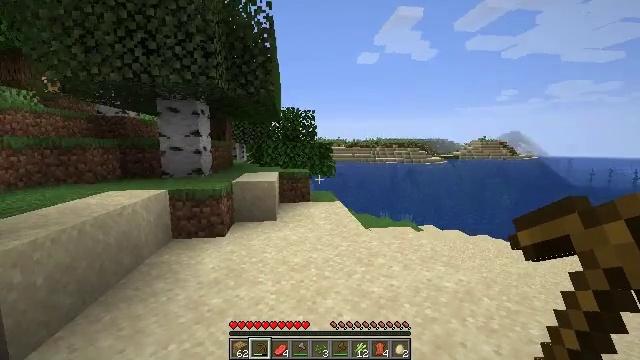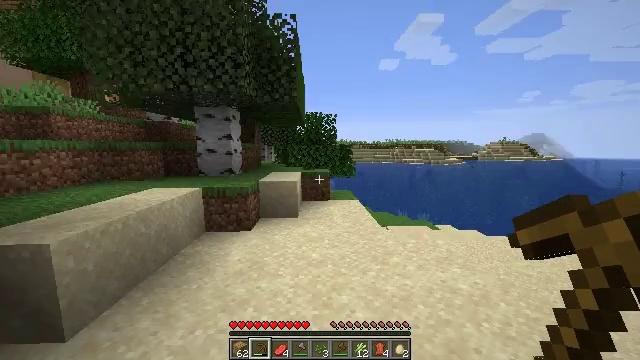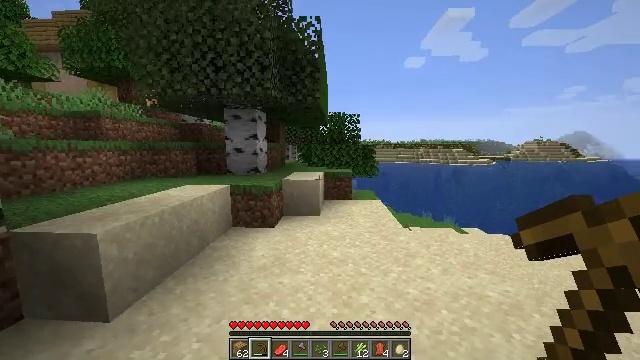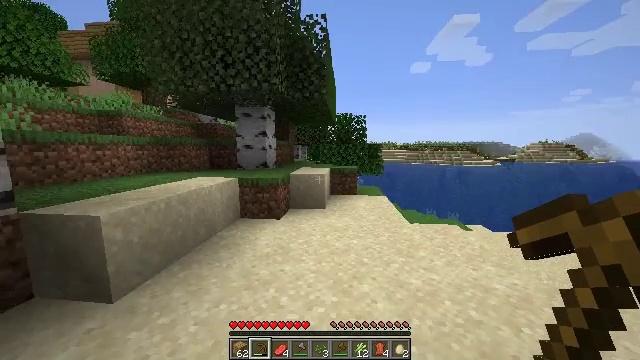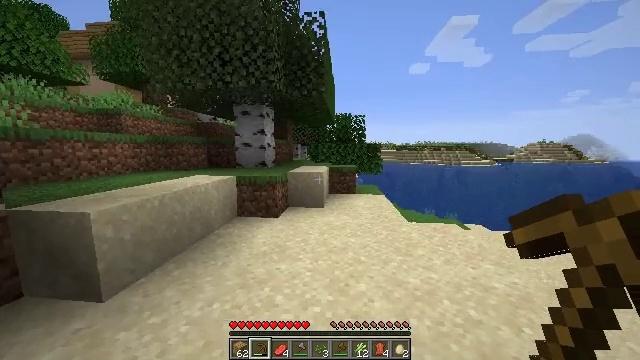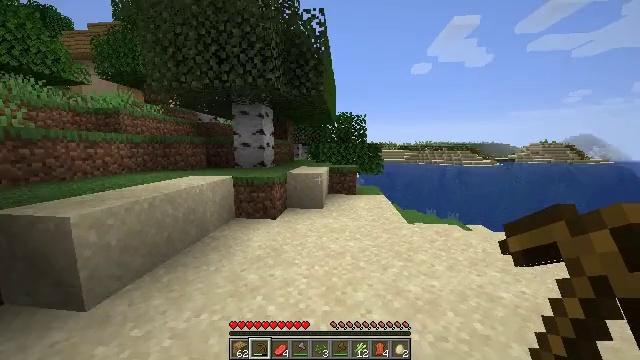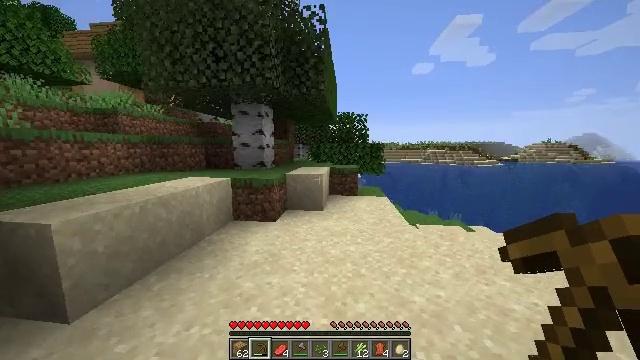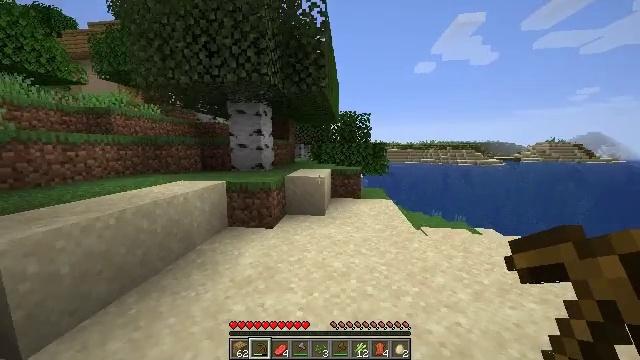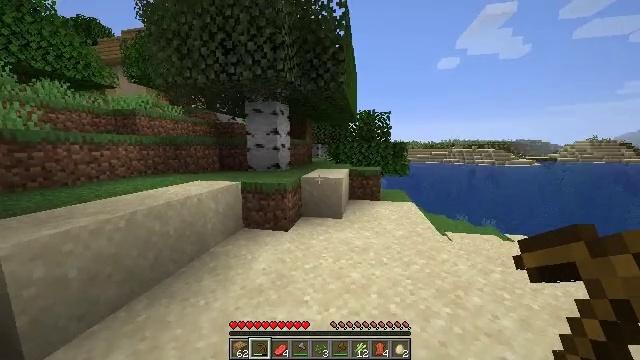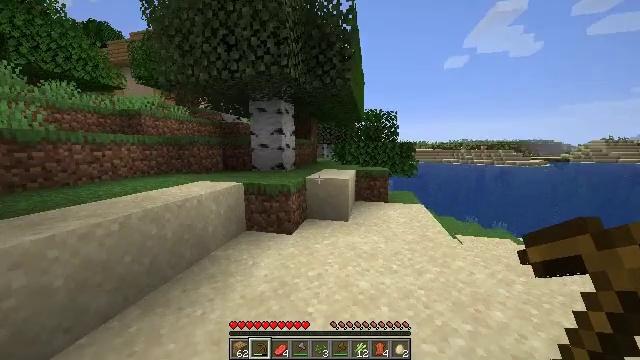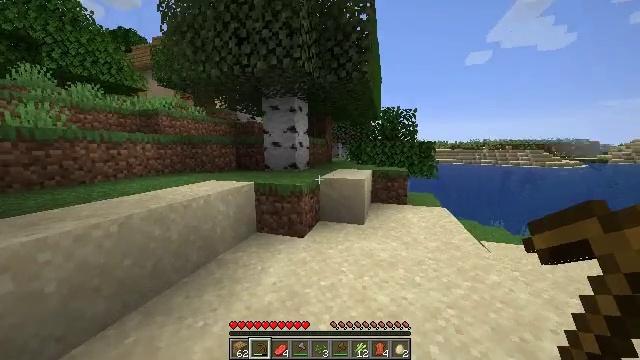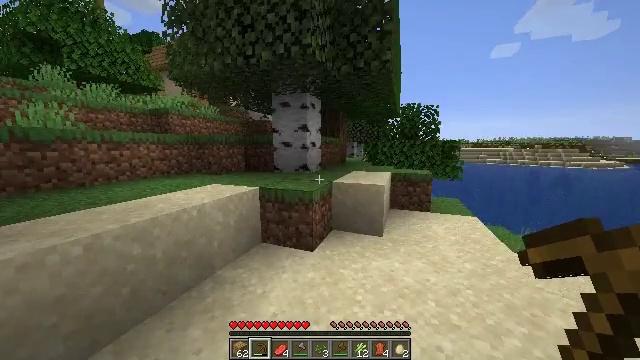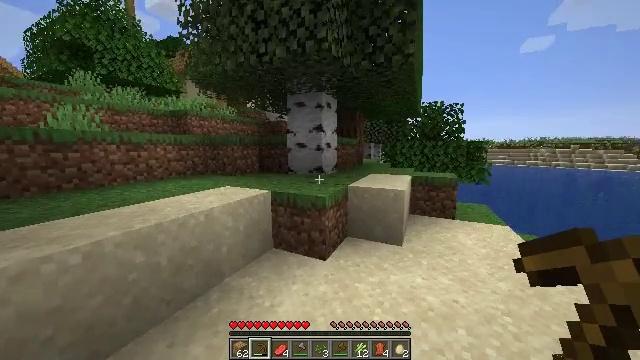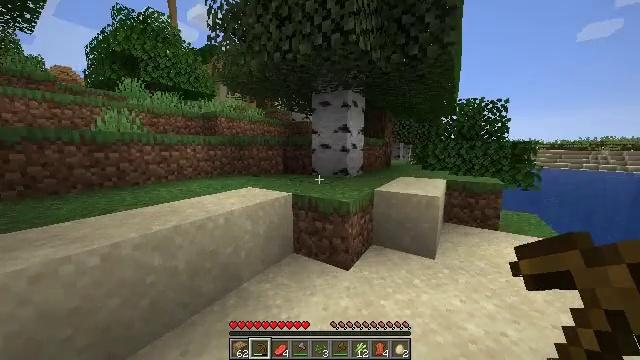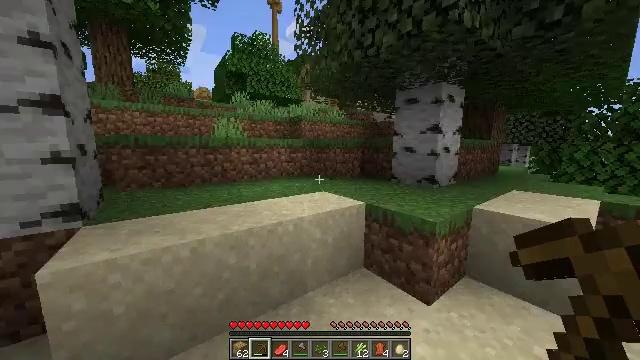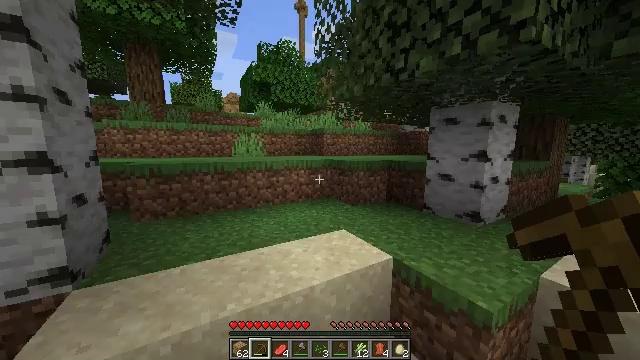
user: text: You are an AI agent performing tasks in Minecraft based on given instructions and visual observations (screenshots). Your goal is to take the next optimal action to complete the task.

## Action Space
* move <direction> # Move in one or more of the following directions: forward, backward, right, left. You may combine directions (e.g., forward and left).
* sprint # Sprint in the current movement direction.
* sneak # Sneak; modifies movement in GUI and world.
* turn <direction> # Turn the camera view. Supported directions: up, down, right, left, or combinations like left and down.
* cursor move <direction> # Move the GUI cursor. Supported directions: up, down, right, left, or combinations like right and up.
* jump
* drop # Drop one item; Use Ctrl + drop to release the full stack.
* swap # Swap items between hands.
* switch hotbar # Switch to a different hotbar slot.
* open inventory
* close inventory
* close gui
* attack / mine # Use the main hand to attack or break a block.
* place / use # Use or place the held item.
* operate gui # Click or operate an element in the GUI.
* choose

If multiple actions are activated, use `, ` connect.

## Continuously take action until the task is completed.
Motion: motion action
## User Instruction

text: Collect some oak leaves.
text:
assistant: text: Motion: move forward, sprint, turn left
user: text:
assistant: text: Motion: move forward, sprint, turn left
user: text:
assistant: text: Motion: move forward, sprint, turn left
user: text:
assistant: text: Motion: move forward, sprint
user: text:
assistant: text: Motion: move forward, sprint
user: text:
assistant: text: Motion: move forward, sprint
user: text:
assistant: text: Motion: move forward, sprint
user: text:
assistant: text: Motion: move forward, sprint, turn left
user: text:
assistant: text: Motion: move forward, sprint, turn left
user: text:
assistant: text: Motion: move forward, sprint, turn left
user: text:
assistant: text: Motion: move forward, sprint, turn left
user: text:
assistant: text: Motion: move forward, sprint, turn left
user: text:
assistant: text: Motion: move forward, sprint, turn left
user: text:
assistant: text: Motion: move forward, sprint, turn left, jump
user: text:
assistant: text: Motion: move forward, sprint, turn left, jump
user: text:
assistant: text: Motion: move forward, sprint, turn left, jump
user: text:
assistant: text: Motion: move forward, sprint, turn left, jump
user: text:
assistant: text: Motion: move forward, sprint, turn left, jump
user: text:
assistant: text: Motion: move forward, sprint, turn left, jump
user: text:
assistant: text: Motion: move forward, sprint, turn left
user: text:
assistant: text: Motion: move forward, sprint
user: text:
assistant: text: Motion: move forward, sprint, turn left
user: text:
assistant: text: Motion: move forward, sprint, turn left
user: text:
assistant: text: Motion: move forward, sprint
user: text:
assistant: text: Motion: move forward, sprint, turn left
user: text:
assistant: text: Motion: move forward, sprint
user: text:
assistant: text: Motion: move forward, sprint
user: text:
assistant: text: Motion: move forward, sprint
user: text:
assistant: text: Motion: move forward, sprint, jump
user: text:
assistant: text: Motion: move forward, sprint, jump